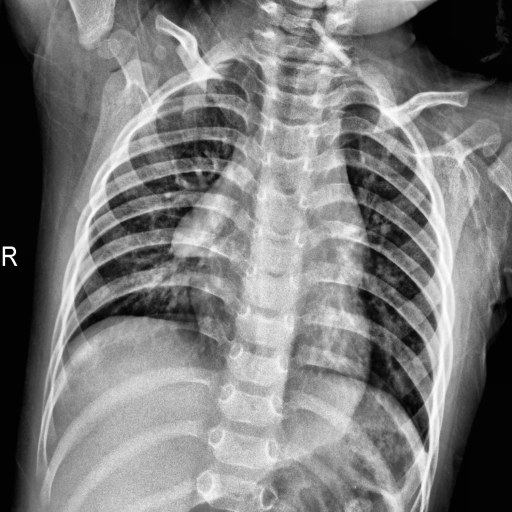
Finding: NORMAL